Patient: sex M, age 69
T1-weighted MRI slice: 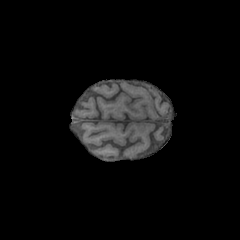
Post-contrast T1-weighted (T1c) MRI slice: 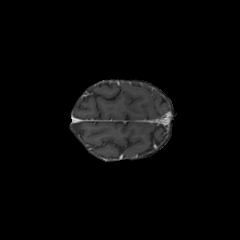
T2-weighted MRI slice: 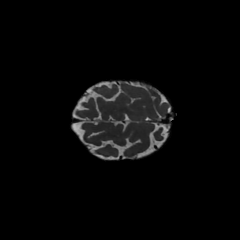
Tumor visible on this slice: no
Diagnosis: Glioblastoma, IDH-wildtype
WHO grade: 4